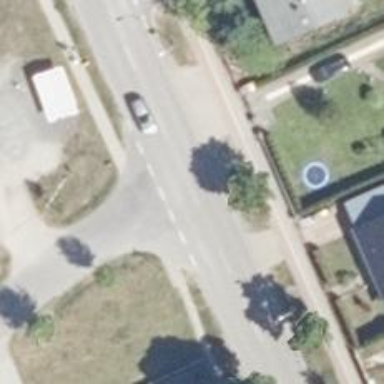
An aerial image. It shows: Secondary road with asphalt surface and sidewalks on both sides. There is cycle track on the left side of the road.